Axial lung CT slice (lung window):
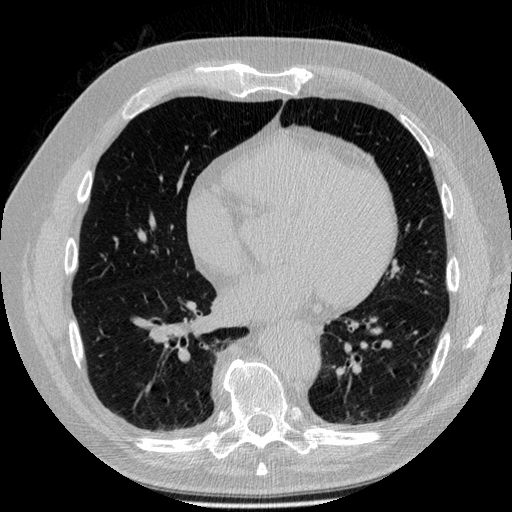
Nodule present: no